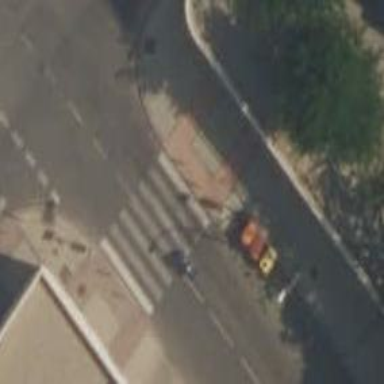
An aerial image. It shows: Uncontrolled zebra crossing on the road.